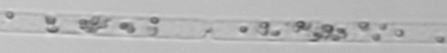
Label: Dactyliosolen_fragilissimus